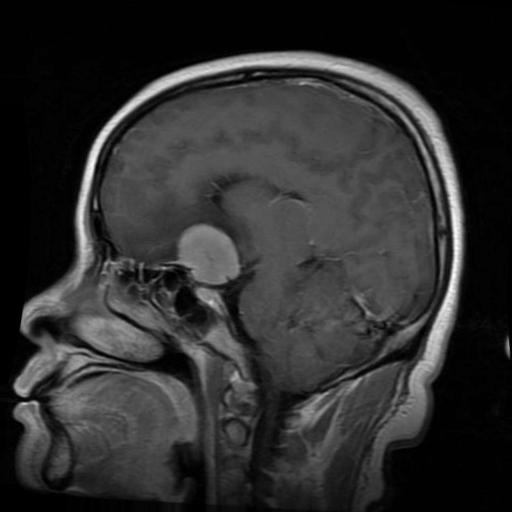
Label: meningioma